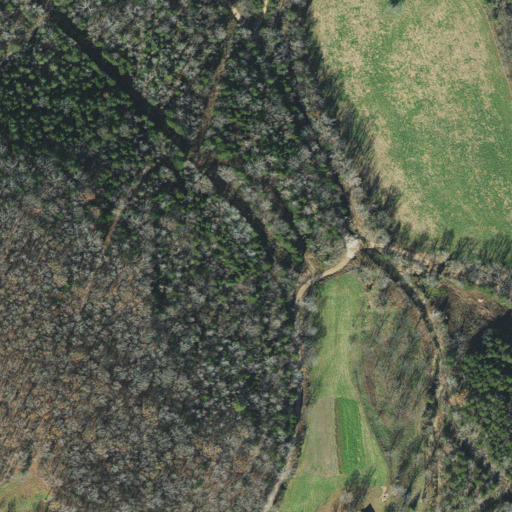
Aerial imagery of valley in Arkansas named Hage Hollow containing deciduous forest, pasture, mixed forest, open development, and evergreen forest